Question: Bit new to VBA. So, forgive me if it's pretty simple.
I am making an Excel form for various Companies' Registration.
My Excel records first column(A) as company_name where one has to give his/her company_name.
Column C has total no. of Employees in Company. (This includes permanent + Contract Employees).
Column D and E has Employees' Names who are permanent only.
So, Assume; My column C has value 5; column (D and E) may have 5 or less than 5 Employee names. (Strictly not more than 5 Employee Names. If those columns have more than 5 names; it should throw an error message in sheet2)
My next column F is designation. This can have values among '','','','','' only and no other value is allowed. These values can be repeated too (for different employees as in below image)

For this I have written below code and it works fine.
'''
Dim celadr, celval, celadrI, celvalI, celadrN, celvalN As Variant
Range("F2:F" & LastRow).Select
' Selection.Clearformats
For Each cell In Selection
celadr = cell.Address
celval = cell.Value
celadrI = cell.Offset(0, 4).Address
celvalI = cell.Offset(0, 4).Value
celadrN = cell.Offset(0, 9).Address
celvalN = cell.Offset(0, 9).Value
If Len(celval) >= 1 Then
If InStr(1, ("MANAGER,ATTENDER,DEVELOPER,OPERATOR,CEO,"), Trim(UCase(celval) & ",")) < 1 Then
Range(celadr).Interior.Color = vbRed
Sheets("Sheet2").Range("A65536").End(xlUp).Offset(1, 0).Value = celval & " The Designation is incorrect"
strstr = "'" & shname & "'!" & Range(celadr).Address(0, 0)
Sheets("Sheet2").Hyperlinks.Add Anchor:=Sheets("Sheet2").Range("A65536").End(xlUp), Address:="", SubAddress:=strstr
End If
End If
Next
'''
Now my next requirement is; for each company, there should be atleast a single ''.
If a certain company don't have manager, then I have to give message in 'Sheet2' as "Their should be atleast a single 'Manager' for this company"
with a link to the correct cells in sheet1.
I am able to validate it when the 'Manager' is written in the same row in which Company_Name is written.
But, I don't have idea how to do it when 'Manager' is not written in the same row of Company_Name.
Below is my code which works only when Designation - 'Manager' is assumed to be written in the same row as that of Company_Name.
'''
Range("A2:A" & LastRow).Select
For Each cell In Selection
celadr = cell.Address
celval = cell.Value
If Len(celval) >= 1 Then
If Trim(cell.Offset(i, 5).Value) <> "Manager" Then
cell.Offset(i, 5).Interior.Color = vbRed
Sheets("Sheet2").Range("A65536").End(xlUp).Offset(1, 0).Value = celval & "Their should be atleast a single 'Manager' for this company"
strstr = "'" & shname & "'!" & Range(celadr).Address(0, 0)
Sheets("Sheet2").Hyperlinks.Add Anchor:=Sheets("Sheet2").Range("A65536").End(xlUp), Address:="", SubAddress:=strstr
End If
End If
Next
'''
I tried to write the code as below to validate when 'Manager' is written on different Row than the Company_Name.
(I have commented the part which was giving me error.)
'''
Range("A2:A" & LastRow).Select
' Selection.Clearformats
For Each cell In Selection
celadr = cell.Address
celval = cell.Value
If Len(celval) >= 1 Then
' For i = 0 To cell.Offset(0, 2).Value
If Trim(cell.Offset(i, 5).Value) <> "Manager" Then 'And cell.Offset(1, 0).Value < 1 Then
' Do Nothing
' Else
cell.Offset(i, 5).Interior.Color = vbRed
Sheets("Sheet2").Range("A65536").End(xlUp).Offset(1, 0).Value = celval & "Their should be atleast a single 'Manager' for this company"
strstr = "'" & shname & "'!" & Range(celadr).Address(0, 0)
Sheets("Sheet2").Hyperlinks.Add Anchor:=Sheets("Sheet2").Range("A65536").End(xlUp), Address:="", SubAddress:=strstr
End If
' Next i
' If cell.Offset(1, 0).Value >= 1 Then
' End If
End If
Next
'''
Can anyone guide me how I can make proper use of offset function and for loop/while loop/find function to verify each company has atleast a single Manager?
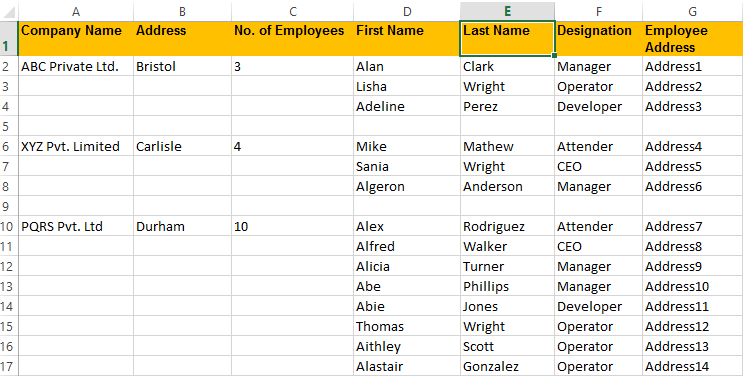
Answer: When you are trying to determine if something is missing or not it is to use it afterwards to apply the correct procedure.
This should help you :
'''
Dim HasManager As Boolean, _
LastRow As Long
LastRow = ActiveSheet.Range(Rows.Count).End(xlUp).Row
Range("A2:A" & LastRow).Select
'Selection.Clearformats
For Each cell In Selection
celadr = cell.Address
celval = cell.Value
If Len(celval) >= 1 Then
HasManager = False
'For i = 0 To cell.Offset(0, 2).Value
i = 0
Do While HasManager = False And _
(cell.Offset(i, 0).Value = "" Or cell.Offset(i, 0).Value = celval) And _
cell.Offset(i, 0).Row <= LastRow + 1
If LCase(Trim(cell.Offset(i, 5).Value)) = "manager" Then HasManager = True
i = i + 1
Loop
If HasManager Then
'The company has at least one Manager
Else
'The company doesn't have any Manager
cell.Offset(i - 1, 5).Interior.Color = vbRed
Sheets("Sheet2").Range("A65536").End(xlUp).Offset(1, 0).Value = celval & "Their should be atleast a single 'Manager' for this company"
strstr = "'" & shname & "'!" & Range(celadr).Address(0, 0)
End If
Else
End If
Next cell
'''